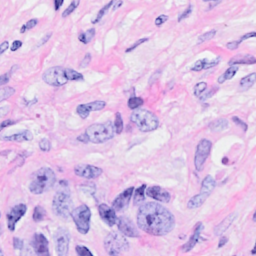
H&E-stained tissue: Breast